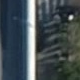
Vehicle type: Car